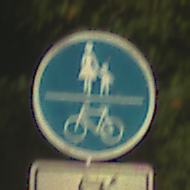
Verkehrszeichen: GemeinsamerGehUndRadweg
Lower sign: EinspurigeFahrzeugeFrei6
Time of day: SunriseSunset
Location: Outdoor (Nature)
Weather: PartlyCloudy
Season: NotSpecified
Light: Natural